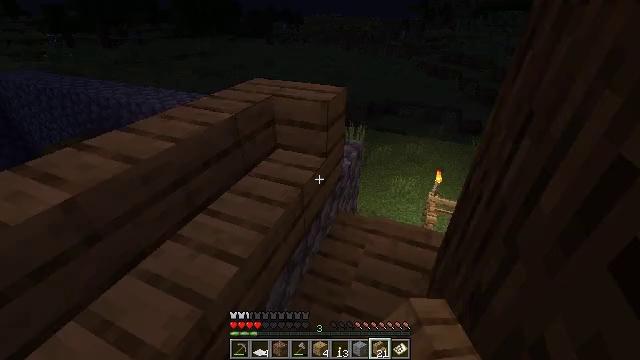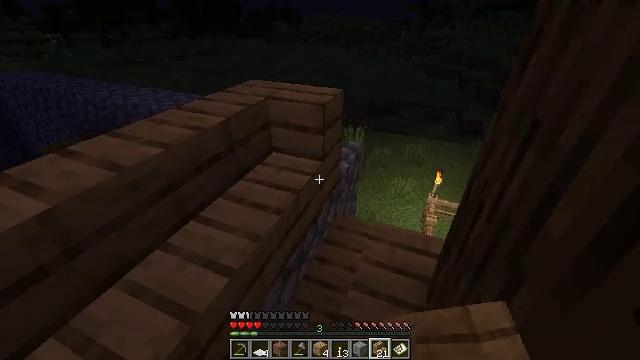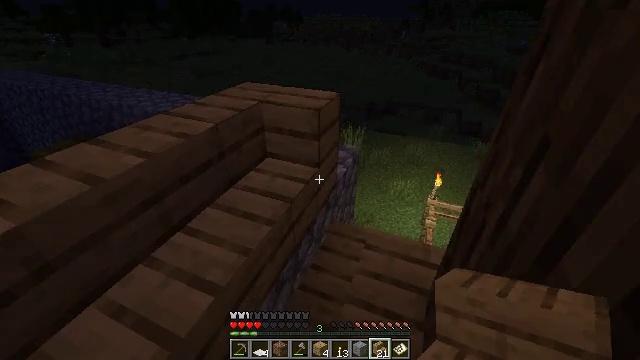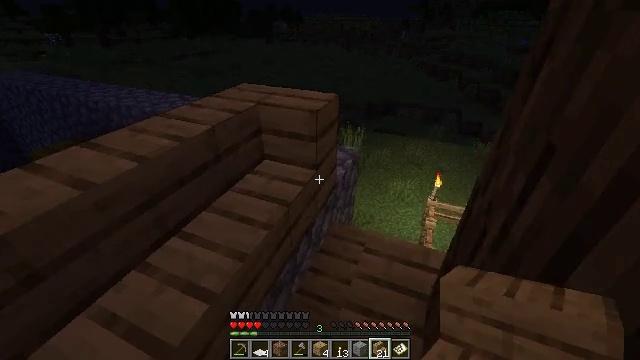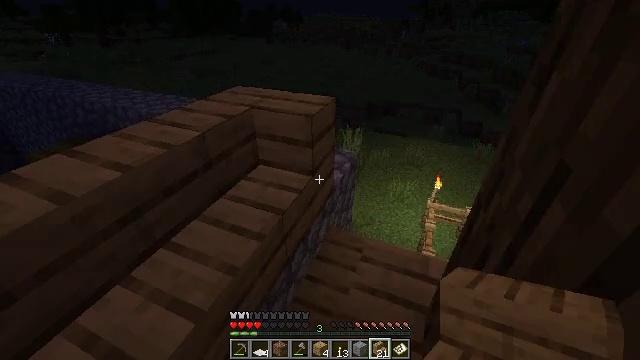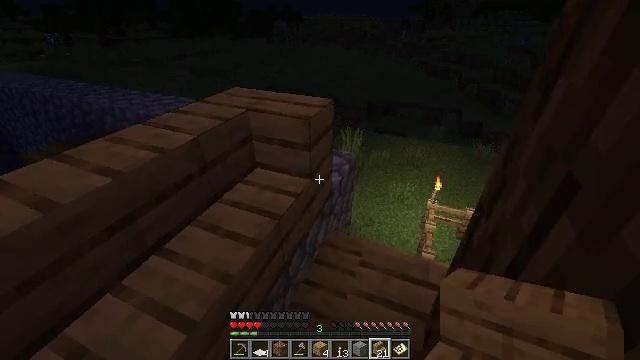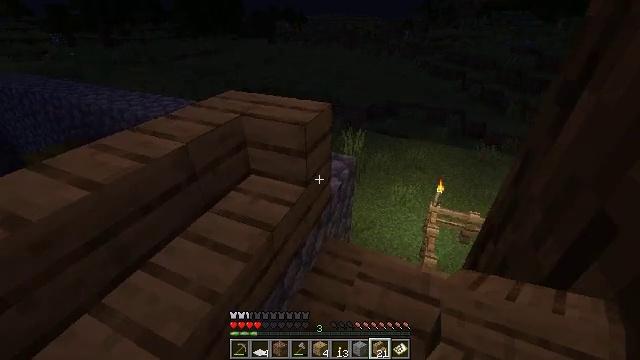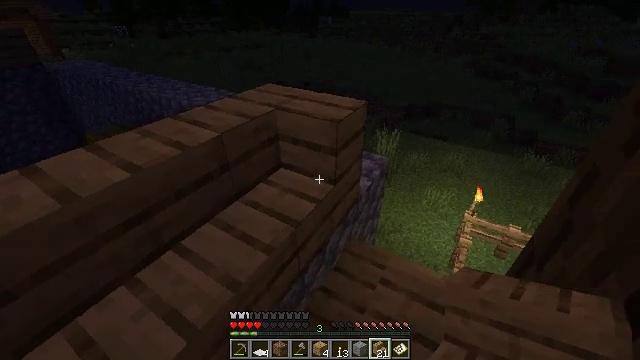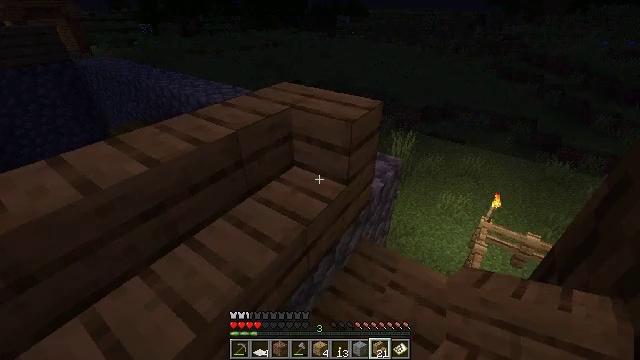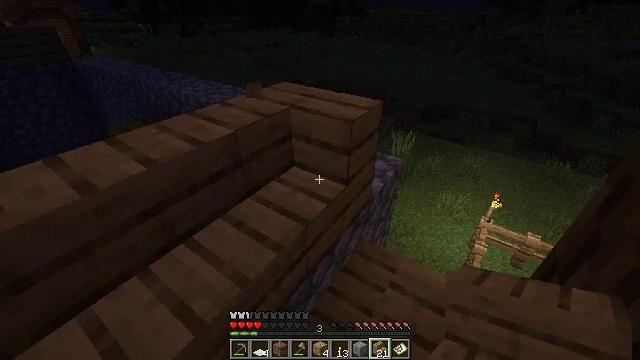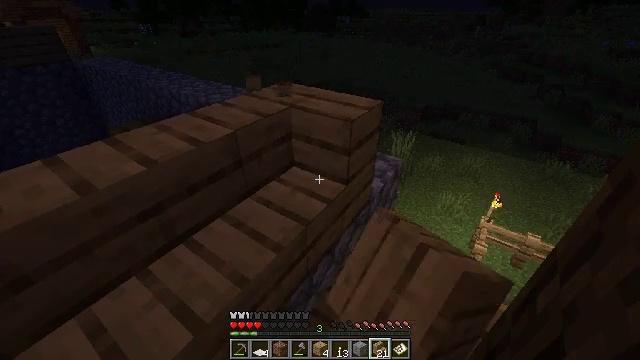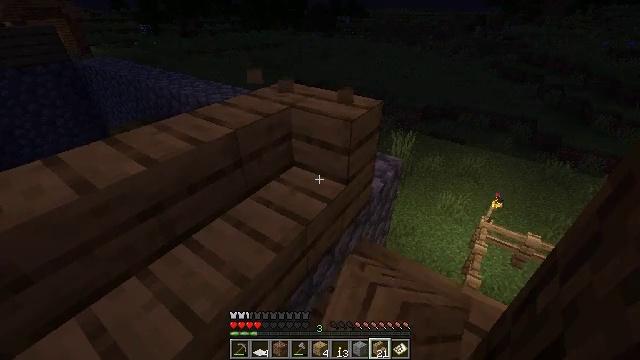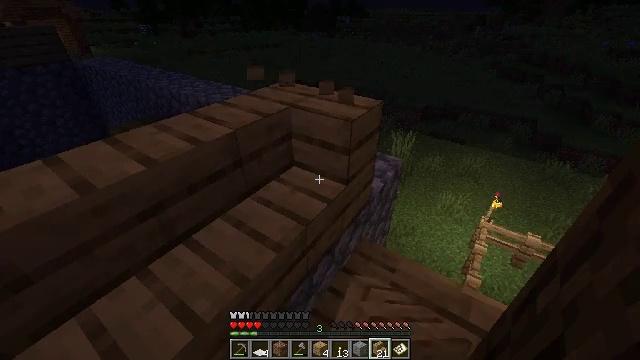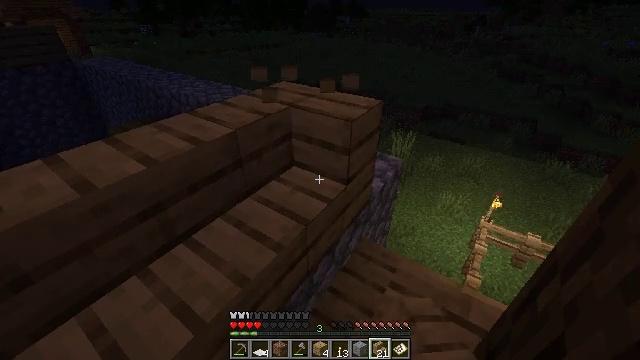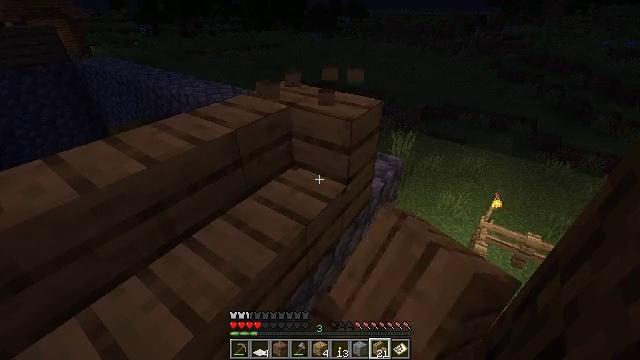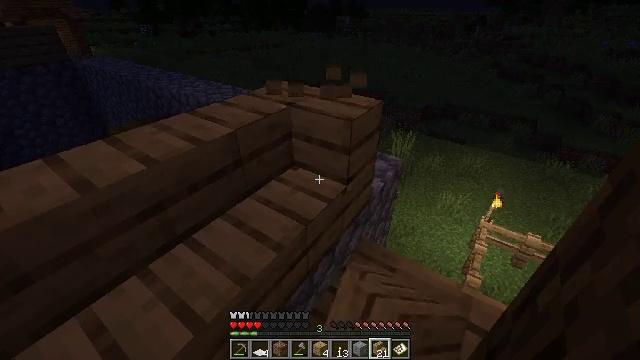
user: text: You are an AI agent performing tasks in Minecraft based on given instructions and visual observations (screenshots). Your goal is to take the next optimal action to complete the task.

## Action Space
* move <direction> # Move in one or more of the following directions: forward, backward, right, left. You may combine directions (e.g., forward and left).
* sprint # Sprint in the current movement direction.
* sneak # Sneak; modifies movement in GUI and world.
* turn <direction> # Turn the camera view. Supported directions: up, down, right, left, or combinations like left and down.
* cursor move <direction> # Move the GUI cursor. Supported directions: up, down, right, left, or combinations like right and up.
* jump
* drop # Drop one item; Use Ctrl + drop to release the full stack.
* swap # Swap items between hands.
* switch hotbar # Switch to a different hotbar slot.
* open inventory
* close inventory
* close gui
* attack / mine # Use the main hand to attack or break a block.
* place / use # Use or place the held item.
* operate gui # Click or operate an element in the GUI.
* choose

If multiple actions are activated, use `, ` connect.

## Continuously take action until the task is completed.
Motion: motion action
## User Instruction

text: Gather some oak stairs for reuse.
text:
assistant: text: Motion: move right
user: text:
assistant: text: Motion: move right
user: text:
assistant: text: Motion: move right
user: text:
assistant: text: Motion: move right
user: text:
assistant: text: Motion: move right
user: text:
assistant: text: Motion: no_op
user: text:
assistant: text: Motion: turn left
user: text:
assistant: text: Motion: turn left
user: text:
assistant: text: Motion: attack / mine
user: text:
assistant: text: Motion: attack / mine
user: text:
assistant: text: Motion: attack / mine
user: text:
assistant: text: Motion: attack / mine
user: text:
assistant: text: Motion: attack / mine
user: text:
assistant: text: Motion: attack / mine
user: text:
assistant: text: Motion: attack / mine
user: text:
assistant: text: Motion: attack / mine
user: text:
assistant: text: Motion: attack / mine
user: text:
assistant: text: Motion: attack / mine
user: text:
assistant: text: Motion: attack / mine
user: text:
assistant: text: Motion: attack / mine
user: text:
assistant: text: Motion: attack / mine
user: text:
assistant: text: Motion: attack / mine
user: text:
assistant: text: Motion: attack / mine
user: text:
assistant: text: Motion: attack / mine
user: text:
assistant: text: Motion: attack / mine
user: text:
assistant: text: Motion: attack / mine
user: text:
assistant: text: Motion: attack / mine
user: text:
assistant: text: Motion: attack / mine
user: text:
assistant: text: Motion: attack / mine
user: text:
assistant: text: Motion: attack / mine